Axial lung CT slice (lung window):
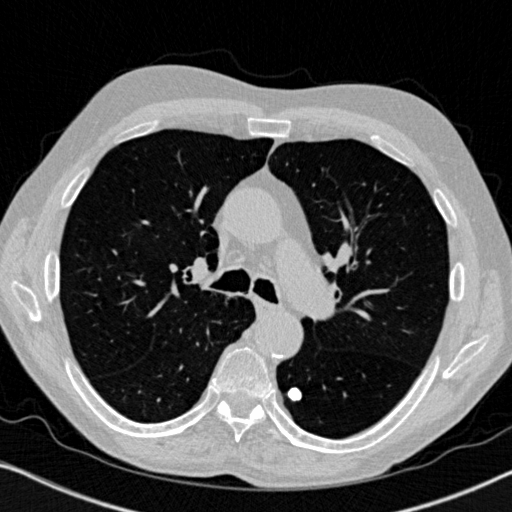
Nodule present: yes
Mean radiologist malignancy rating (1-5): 1